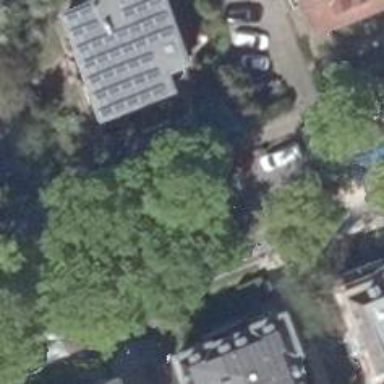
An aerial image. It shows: Avenue of deciduous broadleaved trees.